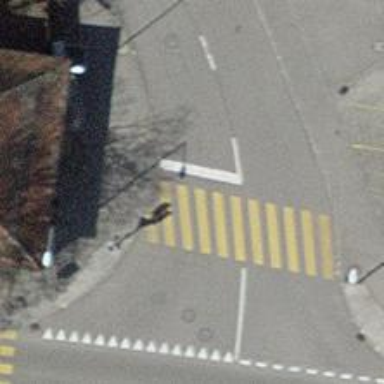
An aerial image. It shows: Road with traffic signals.